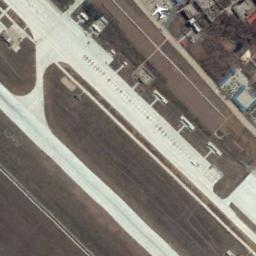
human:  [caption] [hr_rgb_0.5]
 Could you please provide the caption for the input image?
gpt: The airport is surrounded by neat terraces .

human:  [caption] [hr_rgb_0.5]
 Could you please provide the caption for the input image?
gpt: There are many buildings along the runway and apron of the airport and there is a plane parked .

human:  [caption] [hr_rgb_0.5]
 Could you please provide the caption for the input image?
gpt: There is an airport with a runway in the field .

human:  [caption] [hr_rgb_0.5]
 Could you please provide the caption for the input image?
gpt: An airport with two parallel runways in the vacant lot and a plane parked on the airport .

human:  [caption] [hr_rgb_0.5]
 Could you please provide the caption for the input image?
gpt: The runway of the airport is surrounded by grass .